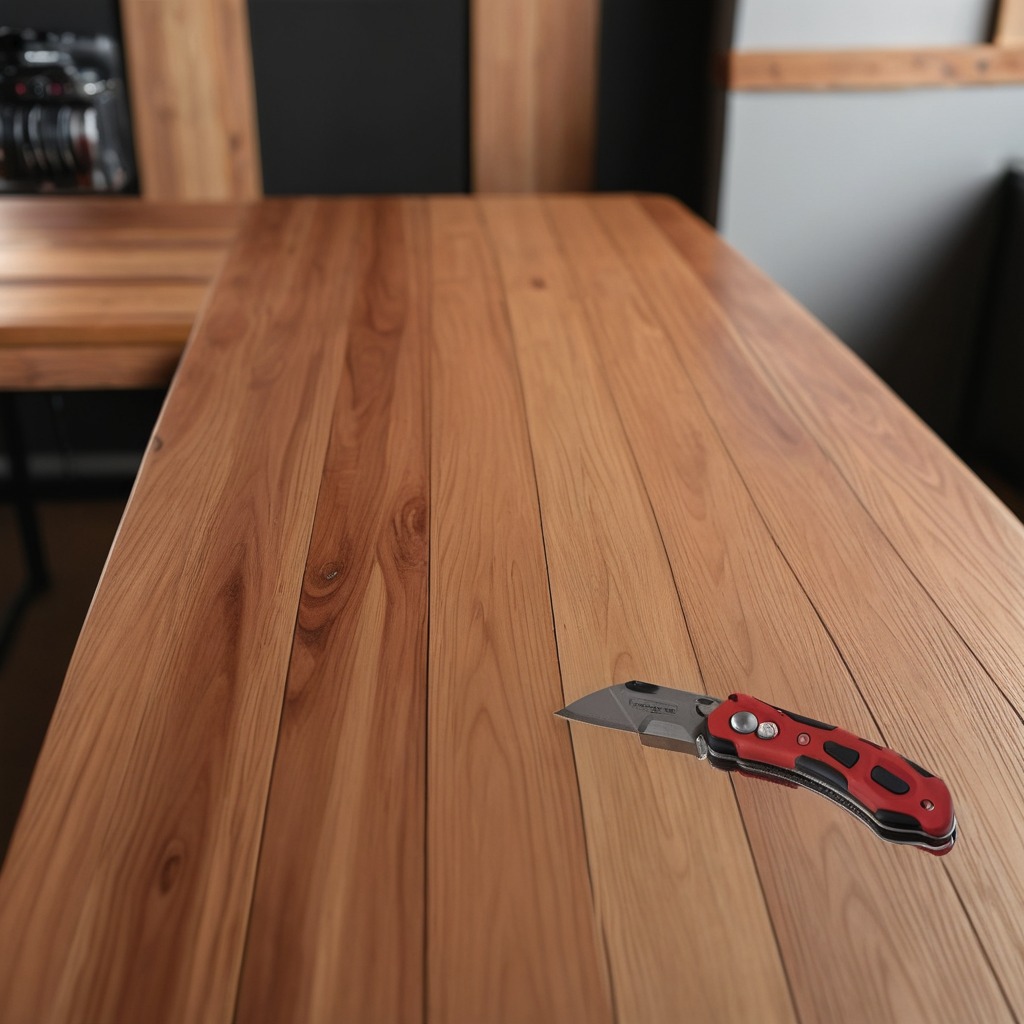
A utility knife is lying on a wooden table in a carpentry studio.